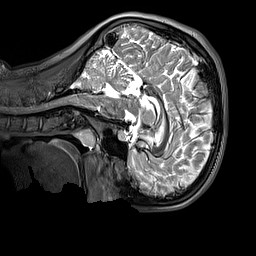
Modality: T2w
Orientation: sagittal
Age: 13
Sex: female
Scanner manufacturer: siemens
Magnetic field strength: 3 T
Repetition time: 3.2 s
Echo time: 0.408 s